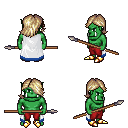
a pixel art fantasy rpg character, male body template, orc, green skin, white trimmed cape, red pants, white blonde swoop hairstyle, gold boots, spear, four views (front, back, left, right), 2x2 character sprite sheet, small pixel art, hard edges, no anti-aliasing